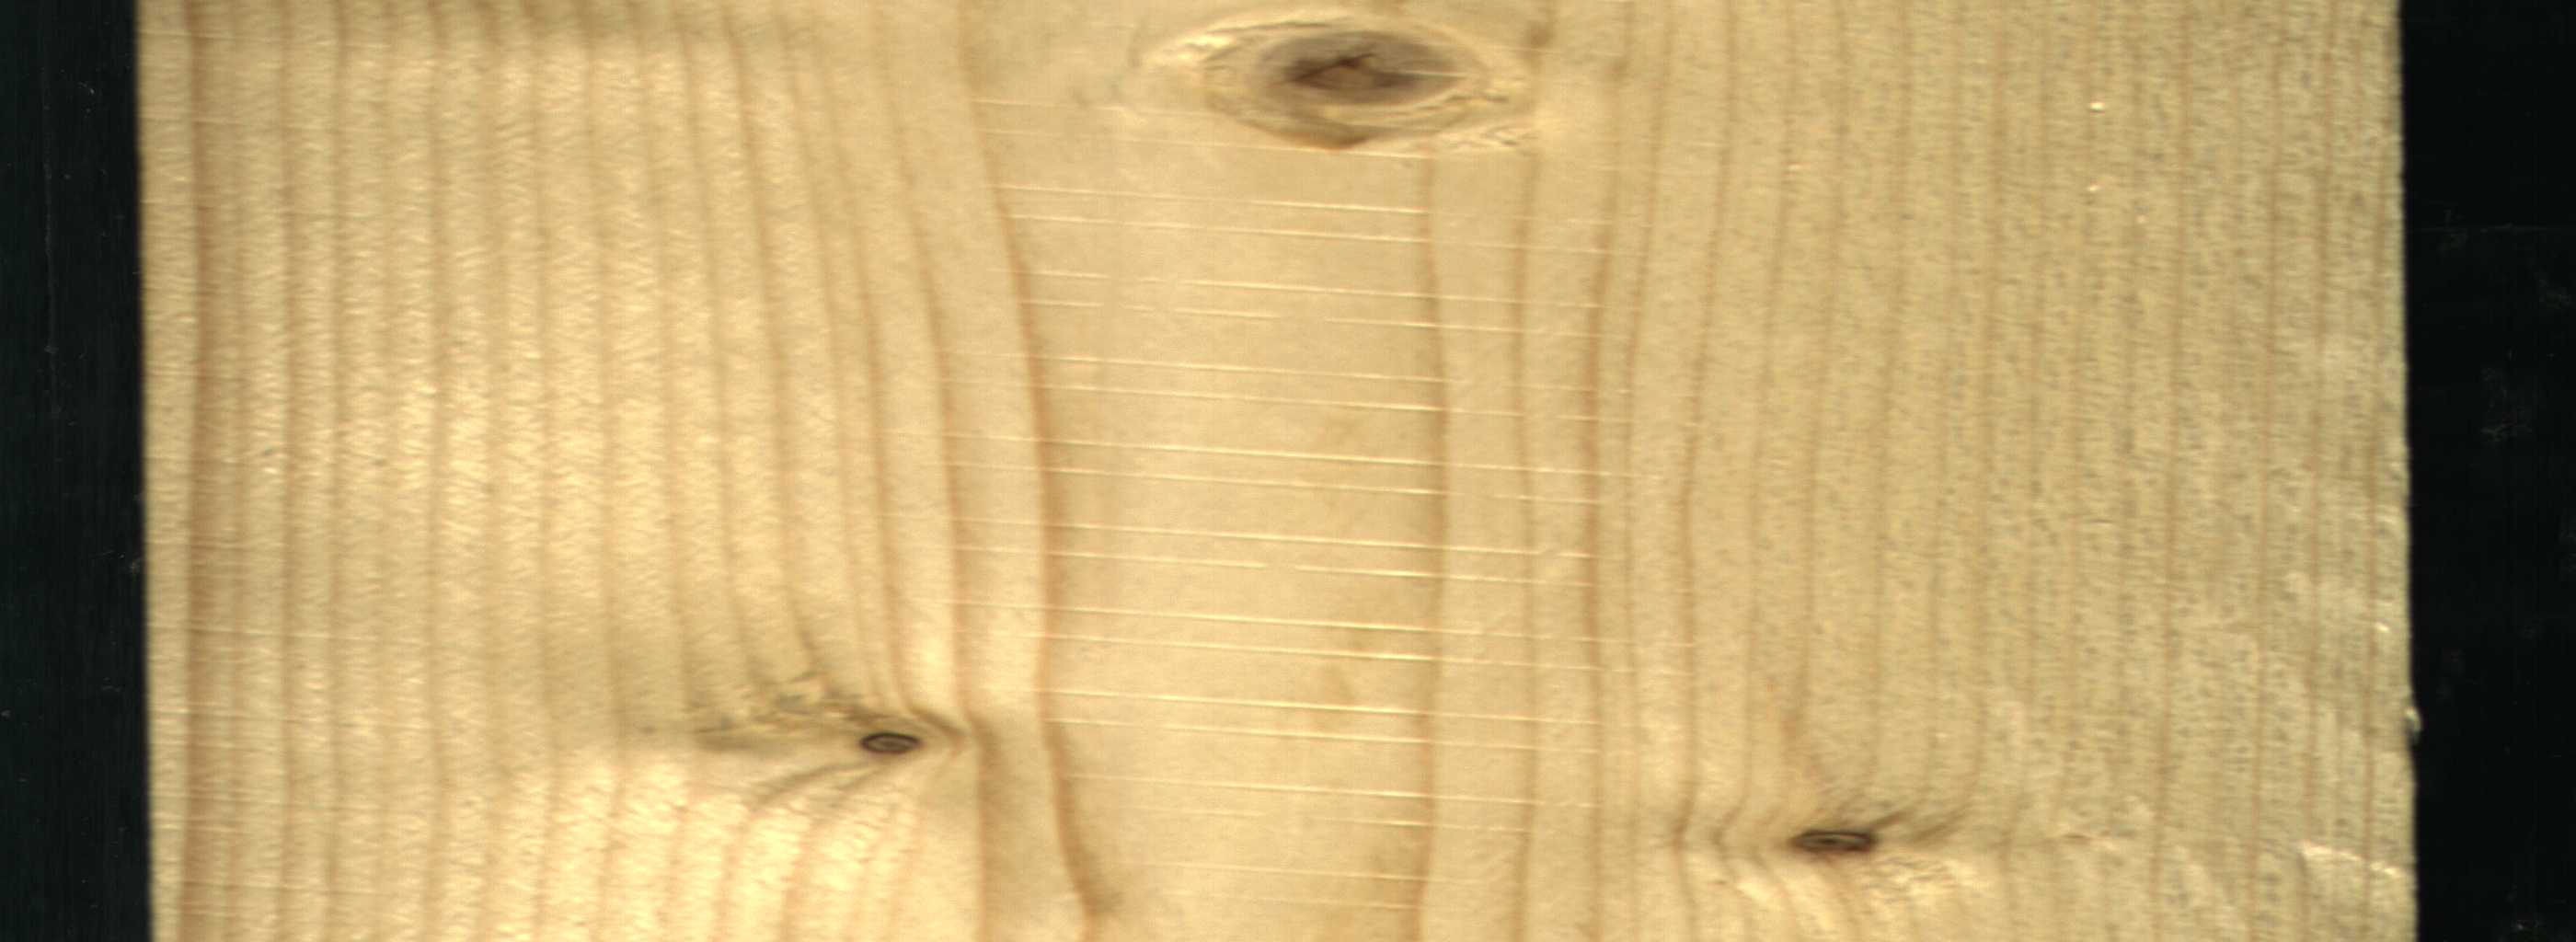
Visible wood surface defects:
Live_Knot
Live_Knot
Live_Knot